Question: Hello is it possible to select custom address after geocoding?
Like in image below?

Also can look on this link from Google maps: <URL>
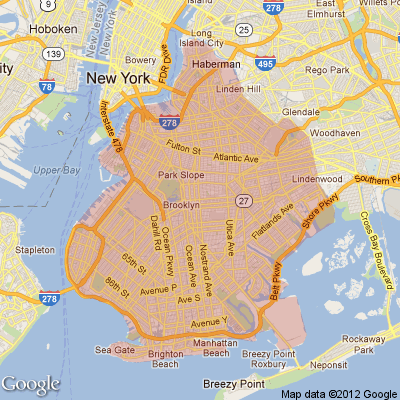
Answer: The Twitter-API has a service that returns those polygon-boundaries.
<URL>